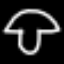
Label: mushroom